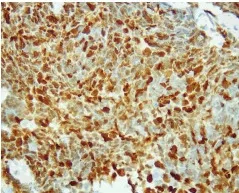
Immunohistochemical results (400x). Ki-67 staining specific for neuroendocrine differentiation.
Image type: pathology (immunostaining)